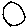
Label: circle